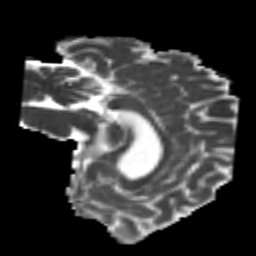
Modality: MD
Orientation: sagittal
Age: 23
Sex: male
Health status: healthy
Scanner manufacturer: philips
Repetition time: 7.384 s
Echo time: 0.08599 s